Question: How do i manage to use a key-selection in a form using the ?
I would like to select entries of a m2m field by using the comma key intead of choosing it via mouseclick. I found the related paragraph in the <URL> but i don't understand how to construct it.
'''
class MyModel(models.Model):
tag = models.ManyToManyField(Tag, blank=True, null=True)
class Tag(models.Model):
name = models.CharField(max_length=32, unique=True)
'''
'''
autocomplete_light.register(Tag,
search_fields=['name'],
autocomplete_js_attributes={
'placeholder': 'Insert additional tags',
},
widget_js_attributes = {
'max_values': 3,
}
)
'''
'''
tag = forms.ModelMultipleChoiceField(Tag.objects.all(),
widget=autocomplete_light.MultipleChoiceWidget('TagAutocomplete'),
required=False)
'''

The autocompletion works fine except that you have to click on the desired tag. I'm looking for a solution how to select an entry using a key like spacebar or comma.
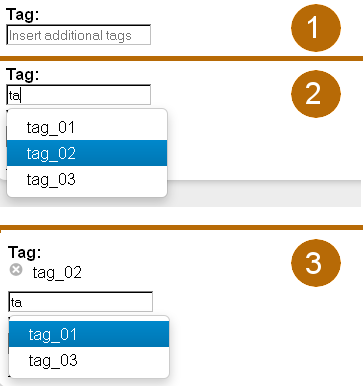
Answer: If you want entries separated by the comma caracter then you need to use an 'autocomplete_light.TextWidget'. However, it doesn't work for relations, it will work only for 'CharField' and the like.
'MultipleChoiceWidget' maintains a sane hidden select element. The select needs to contain '<option>' which have 'value=the_foreign_key'. If this select was maintained by an input with a comma separated list of object titles, then a user could checkmate it by modifying a previously entered object name - not to mention that an object name change at the time of selection would checkmate the autocomplete as well.